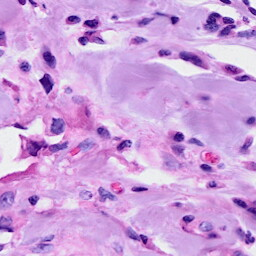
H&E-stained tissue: Breast